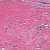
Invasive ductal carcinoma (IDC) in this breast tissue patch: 0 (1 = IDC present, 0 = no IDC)